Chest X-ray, PA view. Patient: 62 years old, sex F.
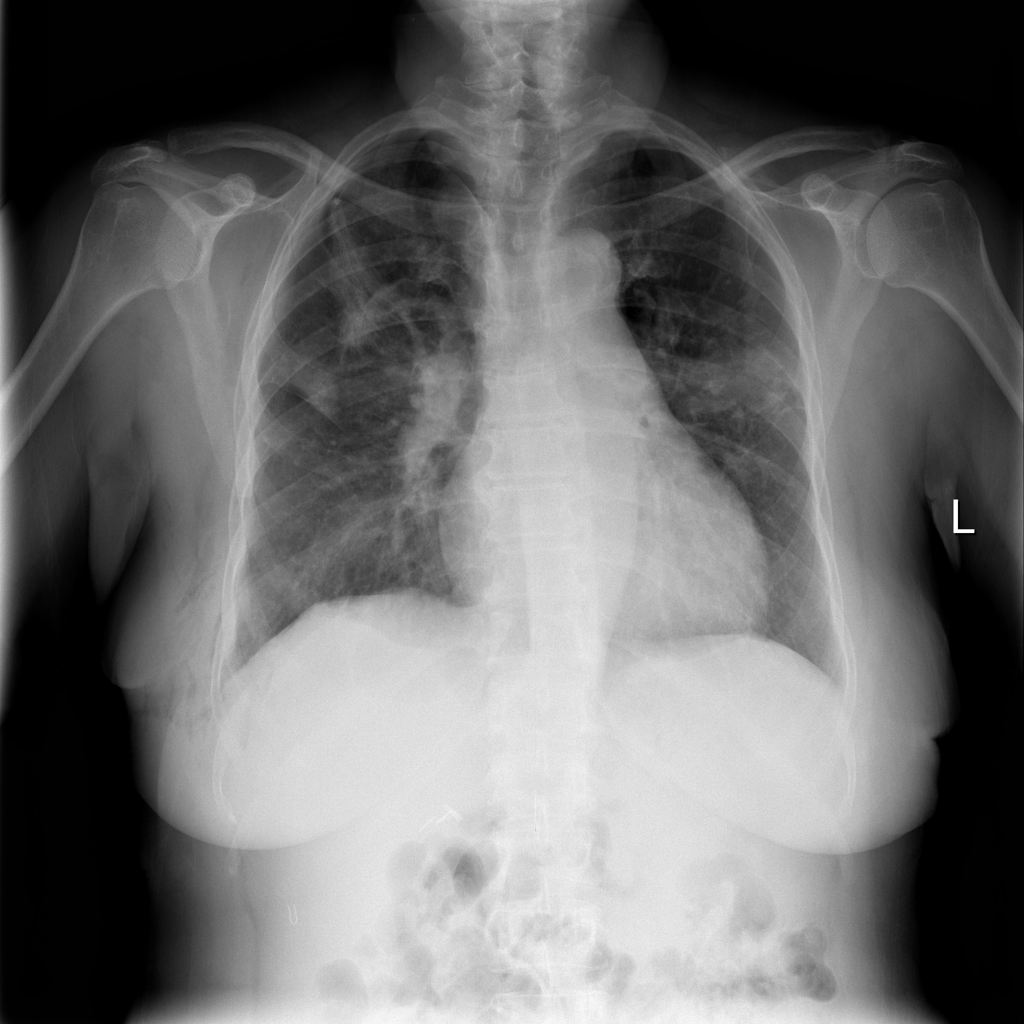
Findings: Pneumothorax